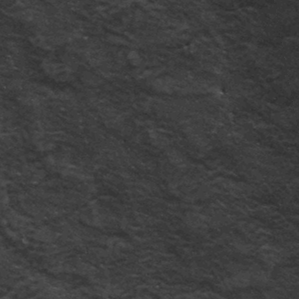
Label: frost